Field crop: tomato
Growth stage: 1
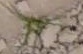
Species: cyperus